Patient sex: M
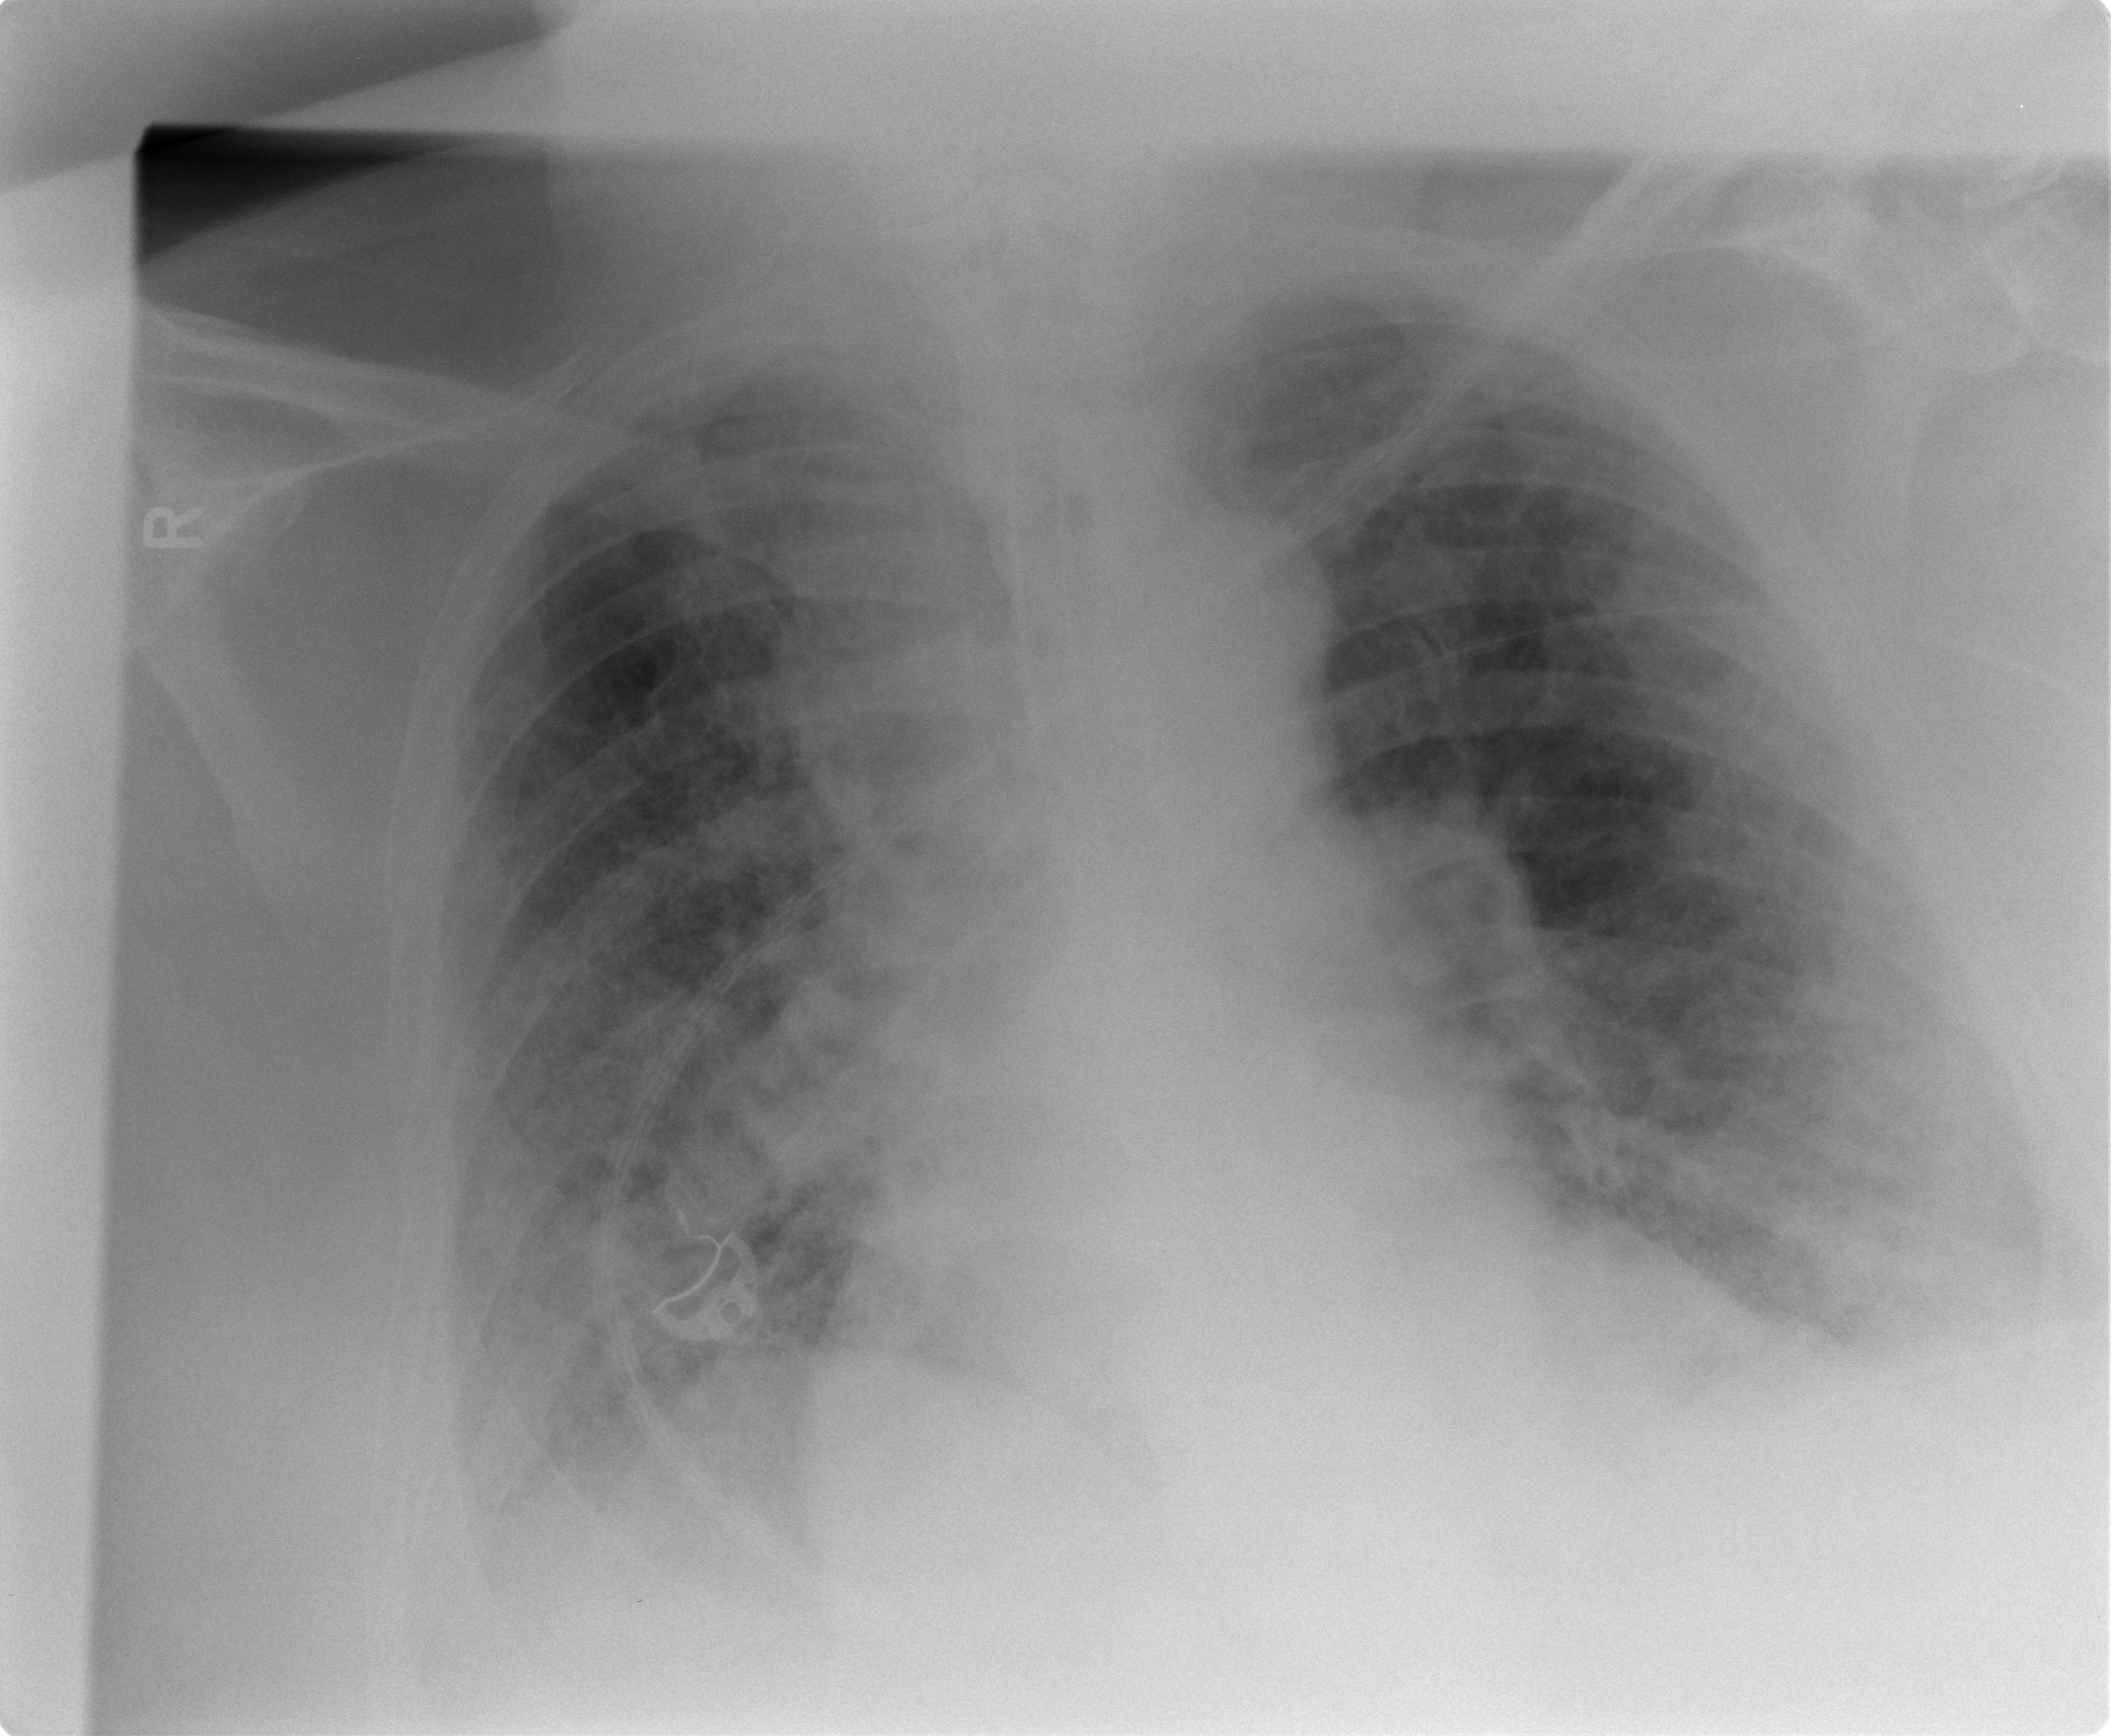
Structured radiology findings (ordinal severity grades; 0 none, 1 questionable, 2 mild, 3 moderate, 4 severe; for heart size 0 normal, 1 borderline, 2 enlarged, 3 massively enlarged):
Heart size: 1
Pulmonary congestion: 4
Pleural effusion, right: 2
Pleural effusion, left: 0
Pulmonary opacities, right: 4
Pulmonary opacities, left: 3
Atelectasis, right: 3
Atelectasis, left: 3